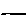
Label: line